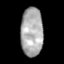
Tissue: skin
Cell type: Epithelial cells
Senescence score: 0.7236
Nuclear area (px): 1057
Mean DAPI intensity: 172.232